Question: I'm trying to create 3d effect using vertex and index buffers in 2d (z-coord is 0) using DirectX7.
It's easier to explain with a picture:

The problem is that the lines are broken. They should be straight. To render this image it gets break up in triangles and rendered using DrawIndexedPrimitiveVB. Obviously each of the triangle is skewed a little differently and I don't see why.
Am I missing something trivial here?
I'm not sure if this will help, but the source and destination quads are as follow:
'''
SPoint4:= pBounds4(1, 1, W - 2, H - 2);
DPoint4:= Point4(ProjTo2dX(i, FlyDist + DeepDist, W), ProjTo2dY(0, FlyDist + DeepDist, H), ProjTo2dX(W - i, FlyDist, W), ProjTo2dY(0, FlyDist, H), ProjTo2dX(W - i, FlyDist, W), ProjTo2dY(H, FlyDist, H), ProjTo2dX(i, FlyDist + DeepDist, W), ProjTo2dY(H, FlyDist + DeepDist, H));
'''
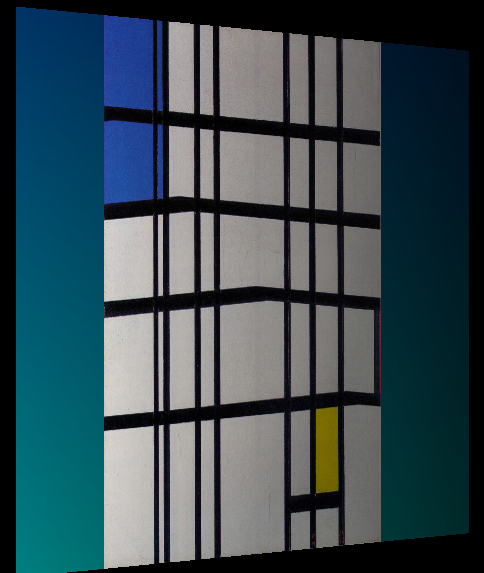
Answer: I found a solution or at least a workaround. Instead of breaking the image up in 2 triangles, I break it up in many (several horizontal strips, each consisting of 2 triangles). In this case the image looks ok.

in this case the image is split in 10 strips (20 triangles).
I'll be happy for any comments or other solutions. Thank you.